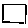
Label: square